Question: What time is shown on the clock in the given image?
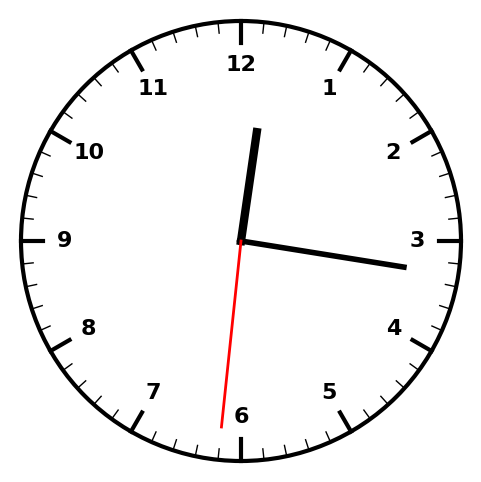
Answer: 12:16:31